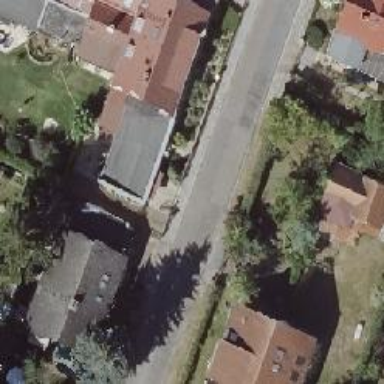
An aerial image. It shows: Asphalt road in residential area.